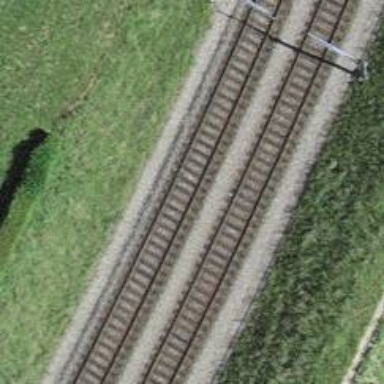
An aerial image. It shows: Single railway track with electrified contact line.